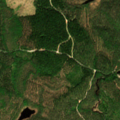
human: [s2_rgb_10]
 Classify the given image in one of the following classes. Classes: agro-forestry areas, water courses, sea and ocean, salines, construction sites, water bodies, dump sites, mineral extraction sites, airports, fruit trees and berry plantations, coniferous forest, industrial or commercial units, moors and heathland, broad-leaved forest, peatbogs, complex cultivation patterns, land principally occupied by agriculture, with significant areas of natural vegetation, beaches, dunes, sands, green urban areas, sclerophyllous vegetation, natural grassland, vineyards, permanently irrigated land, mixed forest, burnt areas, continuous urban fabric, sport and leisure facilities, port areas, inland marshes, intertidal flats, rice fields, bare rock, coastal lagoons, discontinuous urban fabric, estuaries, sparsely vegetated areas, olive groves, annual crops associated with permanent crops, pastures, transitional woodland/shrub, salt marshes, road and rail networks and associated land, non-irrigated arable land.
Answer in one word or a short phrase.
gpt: coniferous forest, mixed forest